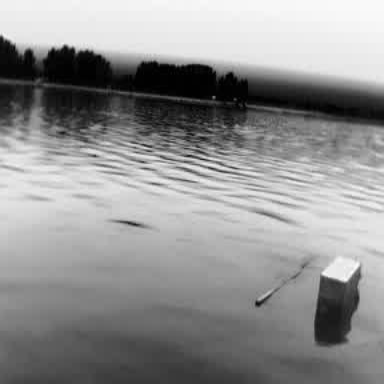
There is a fishing_boat in the infrared image.